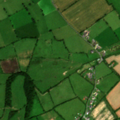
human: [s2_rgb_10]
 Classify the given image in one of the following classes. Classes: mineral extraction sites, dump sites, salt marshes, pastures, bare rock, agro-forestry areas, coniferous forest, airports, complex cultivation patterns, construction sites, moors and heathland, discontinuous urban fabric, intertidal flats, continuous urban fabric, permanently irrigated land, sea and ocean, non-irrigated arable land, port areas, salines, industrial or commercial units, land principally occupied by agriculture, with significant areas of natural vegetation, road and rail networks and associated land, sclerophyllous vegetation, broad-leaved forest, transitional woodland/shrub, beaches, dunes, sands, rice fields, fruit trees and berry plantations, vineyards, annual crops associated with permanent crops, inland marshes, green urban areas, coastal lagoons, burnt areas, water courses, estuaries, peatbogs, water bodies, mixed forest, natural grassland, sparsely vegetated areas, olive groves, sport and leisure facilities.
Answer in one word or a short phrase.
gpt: non-irrigated arable land, pastures